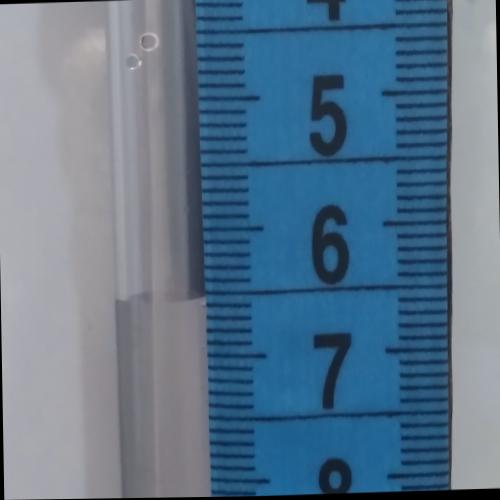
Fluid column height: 6.5 cm